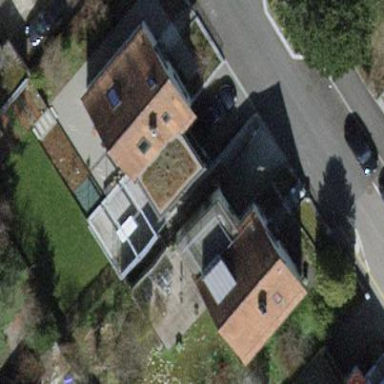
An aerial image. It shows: Building with tiled roof.